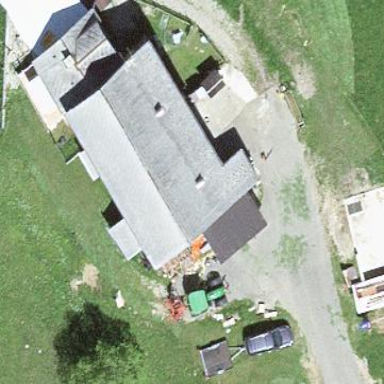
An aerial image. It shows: Farmyard area.